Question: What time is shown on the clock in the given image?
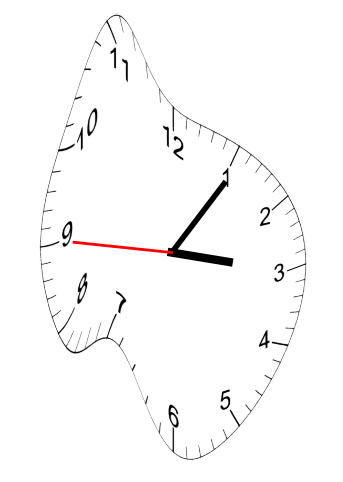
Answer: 03:05:45